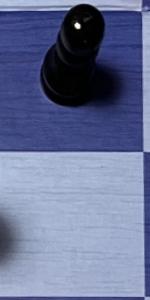
Label: Empty